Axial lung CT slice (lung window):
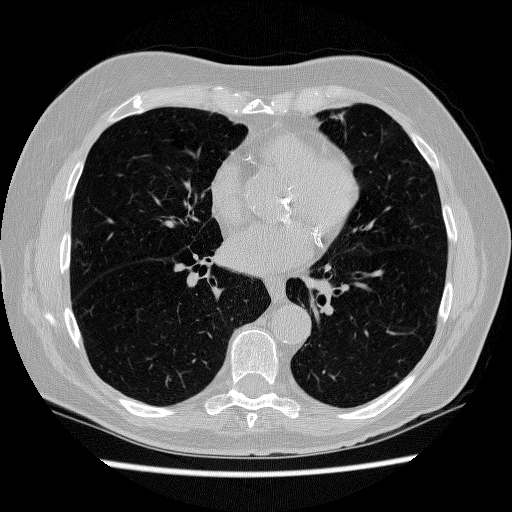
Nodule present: no